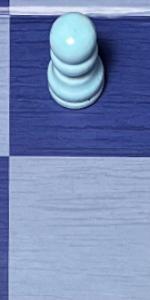
Label: Empty